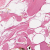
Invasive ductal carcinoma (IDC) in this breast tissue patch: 0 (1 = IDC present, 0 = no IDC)